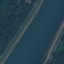
Land use / land cover class: River